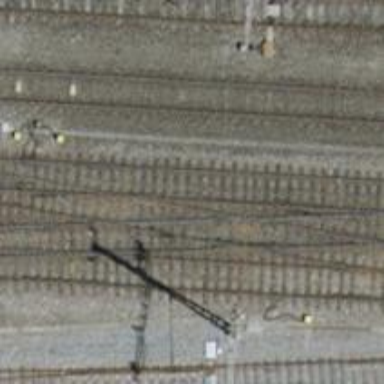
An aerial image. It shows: Railway crossing.